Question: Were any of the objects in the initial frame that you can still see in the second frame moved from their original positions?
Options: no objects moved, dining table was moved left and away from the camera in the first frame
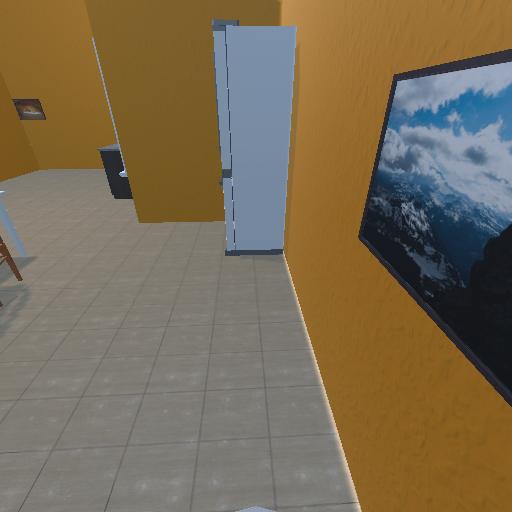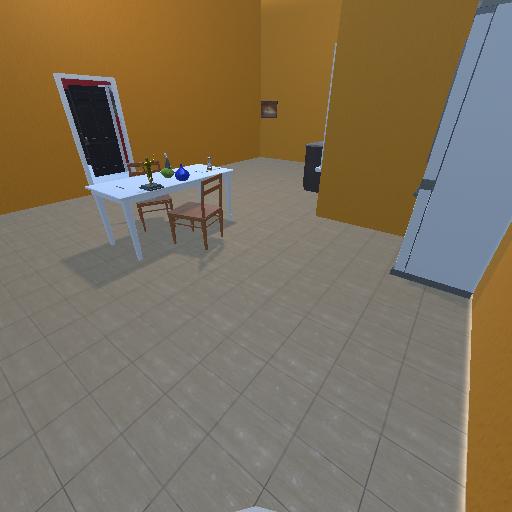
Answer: no objects moved